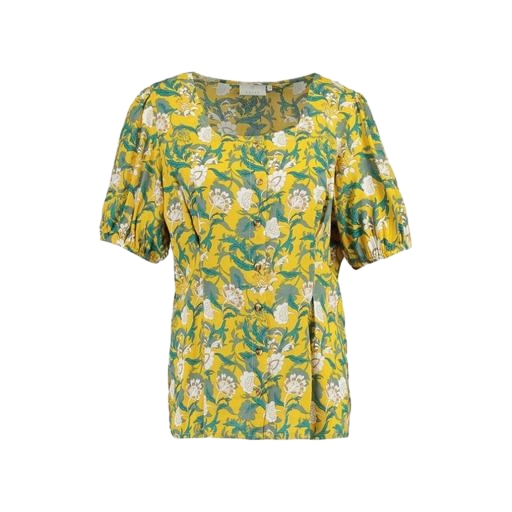
yellow floral-print top, green ray floral-printed blouse, yellow dillon-fit floral shirt, white background